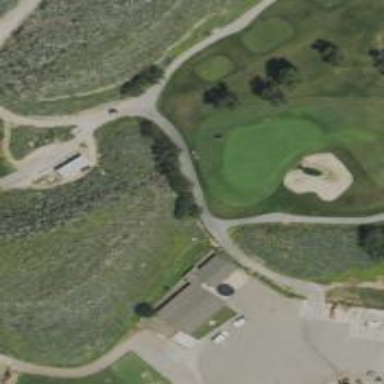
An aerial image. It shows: Service road used as golf cart path.